七年级 · 算术
如图所示, 数轴上的点 $P, Q$ 分别表示有理数 ( )

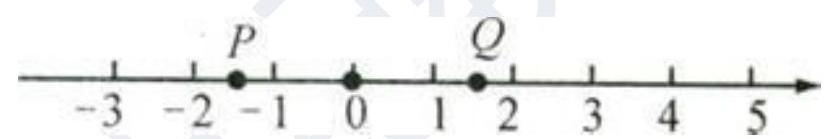
A. $-\frac{3}{2}, \frac{3}{2}$
B. $\frac{1}{2}, \frac{3}{2}$
C. $-\frac{3}{2},-\frac{1}{2}$
D. $\frac{3}{2},-\frac{1}{2}$
答案: A
解析: 析】

【分析】

本题主要考查的是数轴, 有理数的有关知识, 根据数轴上的点 $P 、 Q$ 的位置判断即可.

【解答】

解: 数轴上的点 $P 、 Q$ 分别表示有理数: $-\frac{3}{2}, \frac{3}{2}$.

故选 $A$.